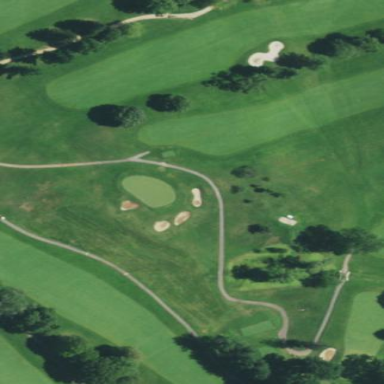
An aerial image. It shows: Golf fairway surrounded by grass.